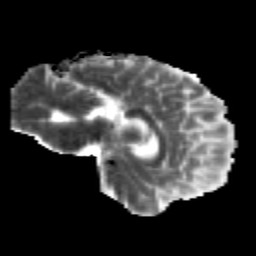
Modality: MD
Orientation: sagittal
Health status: healthy
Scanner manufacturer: siemens
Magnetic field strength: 3 T
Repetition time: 12 s
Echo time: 0.092 s